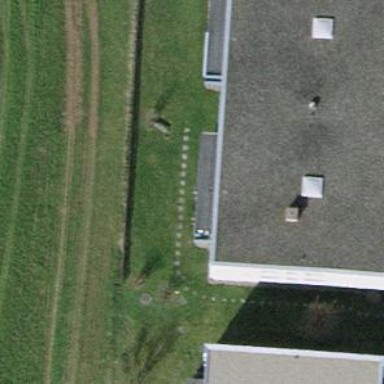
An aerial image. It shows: Terrace building.